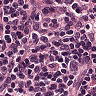
Metastatic tissue present: no